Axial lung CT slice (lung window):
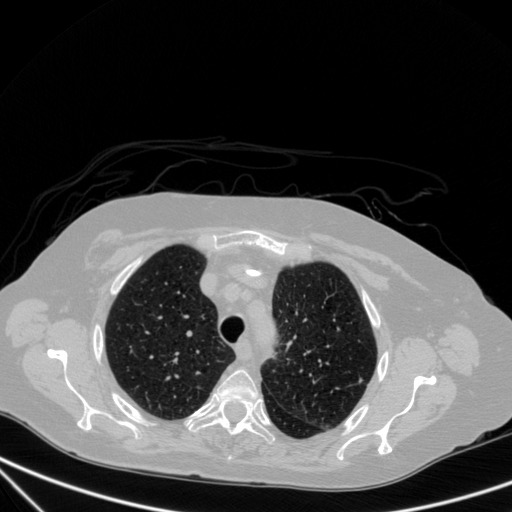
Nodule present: no